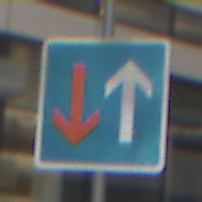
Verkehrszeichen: VorrangVorGegenverkehr
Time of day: Midday
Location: Outdoor (Urban)
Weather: Overcast
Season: NotSpecified
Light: Natural